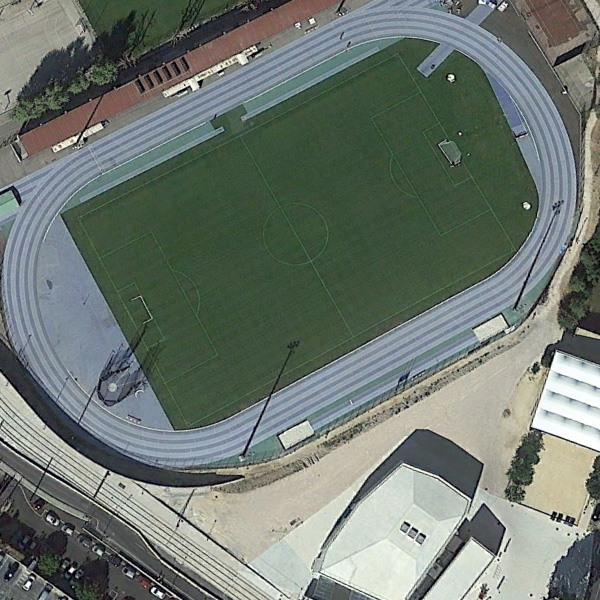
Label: Playground